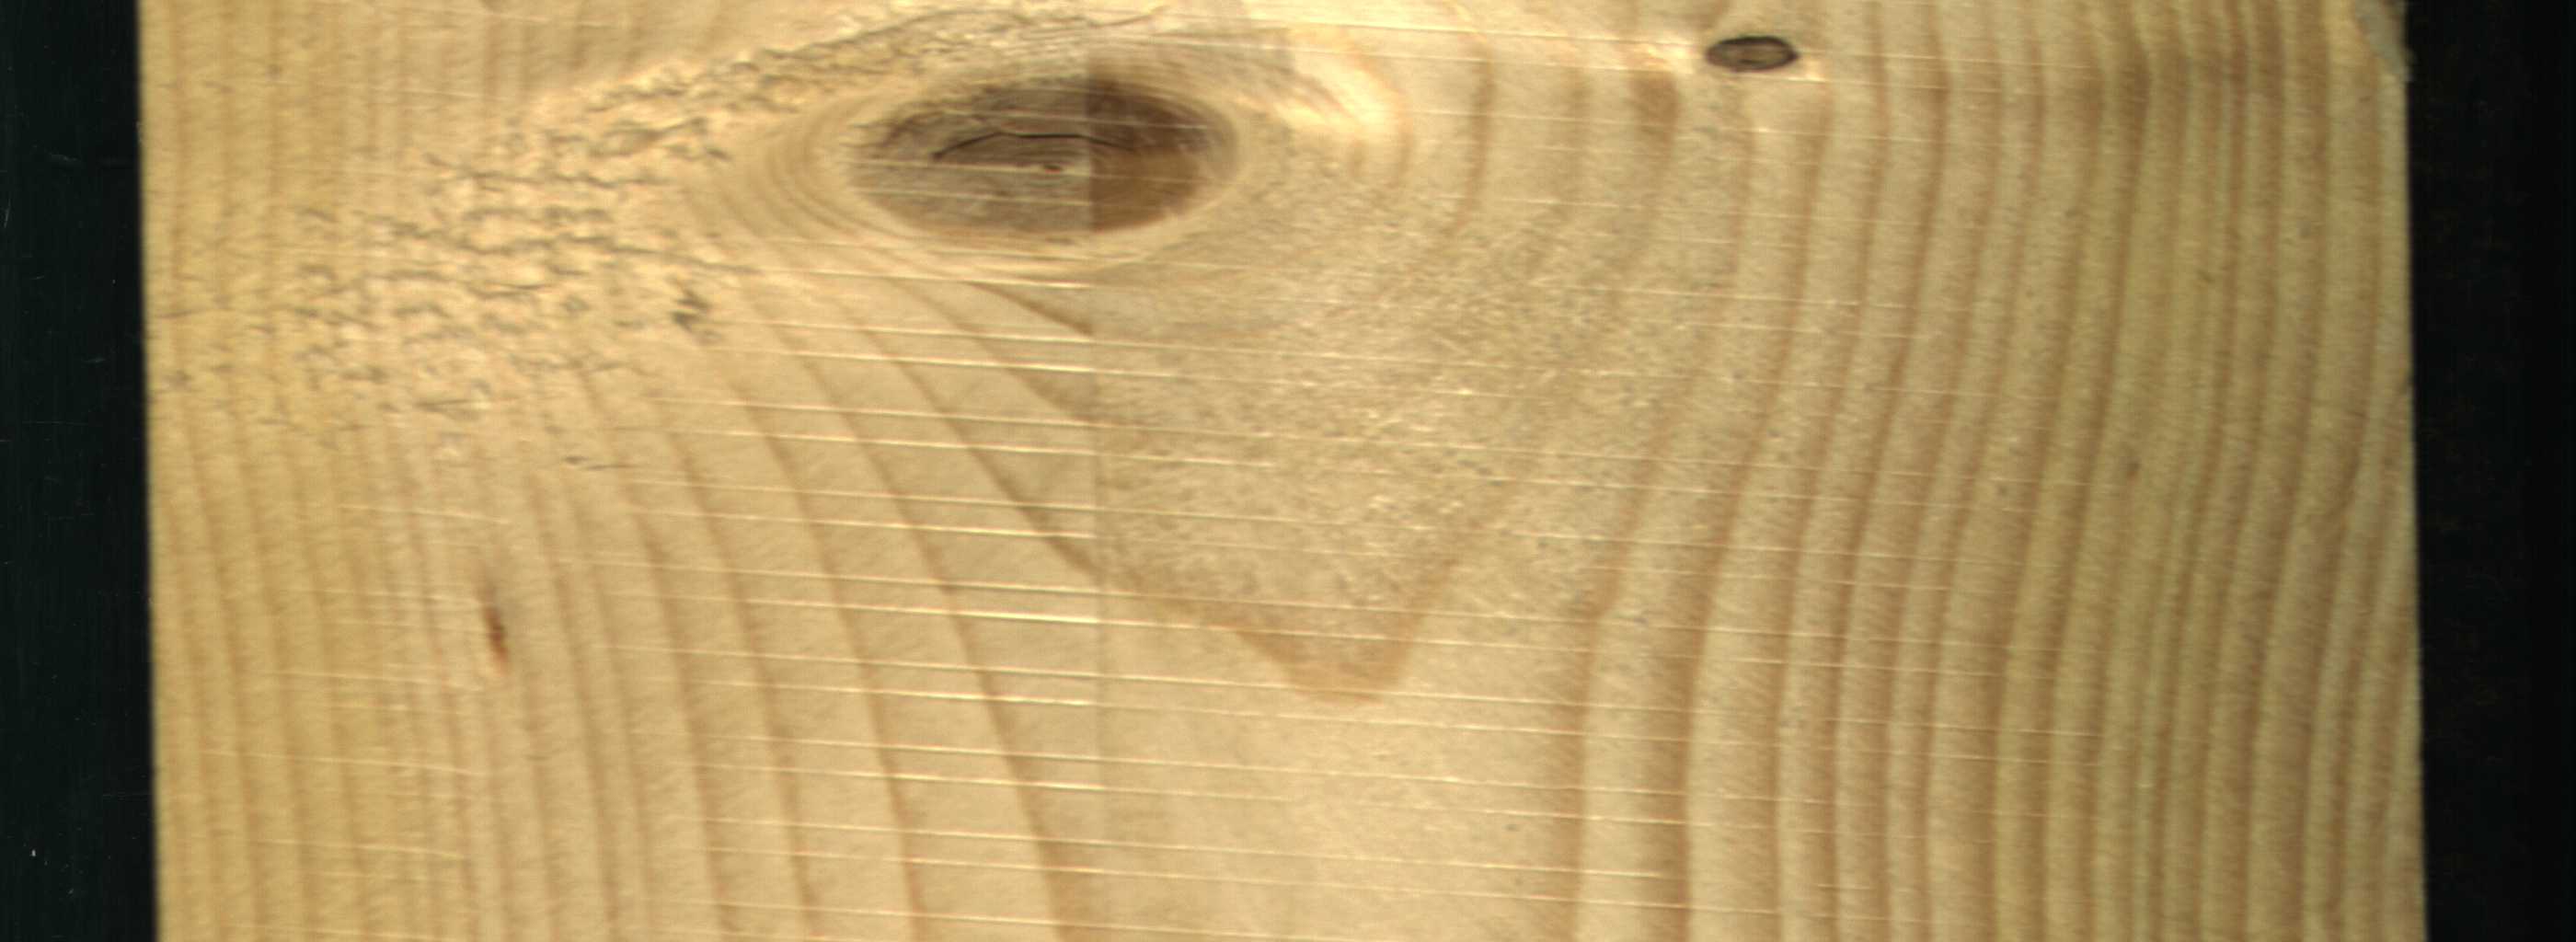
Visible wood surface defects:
resin
knot_with_crack
Dead_Knot